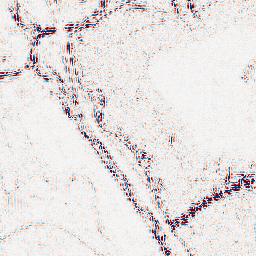
Category: wavelet
Decomposition family: wavelet_biorthogonal
Decomposition parameters: wavelet: bior2.4
level: 2
Upsampling method: bicubic
Upsampling parameters: scale: 2
Upsampling scale: 2